Question: I am specifying a background color for the 'body' which displays up to a certain distance only. I need it to be full height and for its child elements too. One of its child elements has 'border-right' which also needs to show over the full screen height.
My CSS looks like(sample one) better check my demo
<URL>
'''
html,body {
height: 100%;
background-color: #fefefe;
}
.cover {
height: 100%;
}
.left_side {
float: left;
height: 100%;
border-left: 1px solid #ccc;
width: 31%;
}
'''
and html is
'''
<body>
<div class="cover">
<div class="left_side">
</div>
</div>
</body>
'''
and the bgcolor and childs border seems up-to some limited distance only like

what is that problem guys i need that background and border as 100% height.
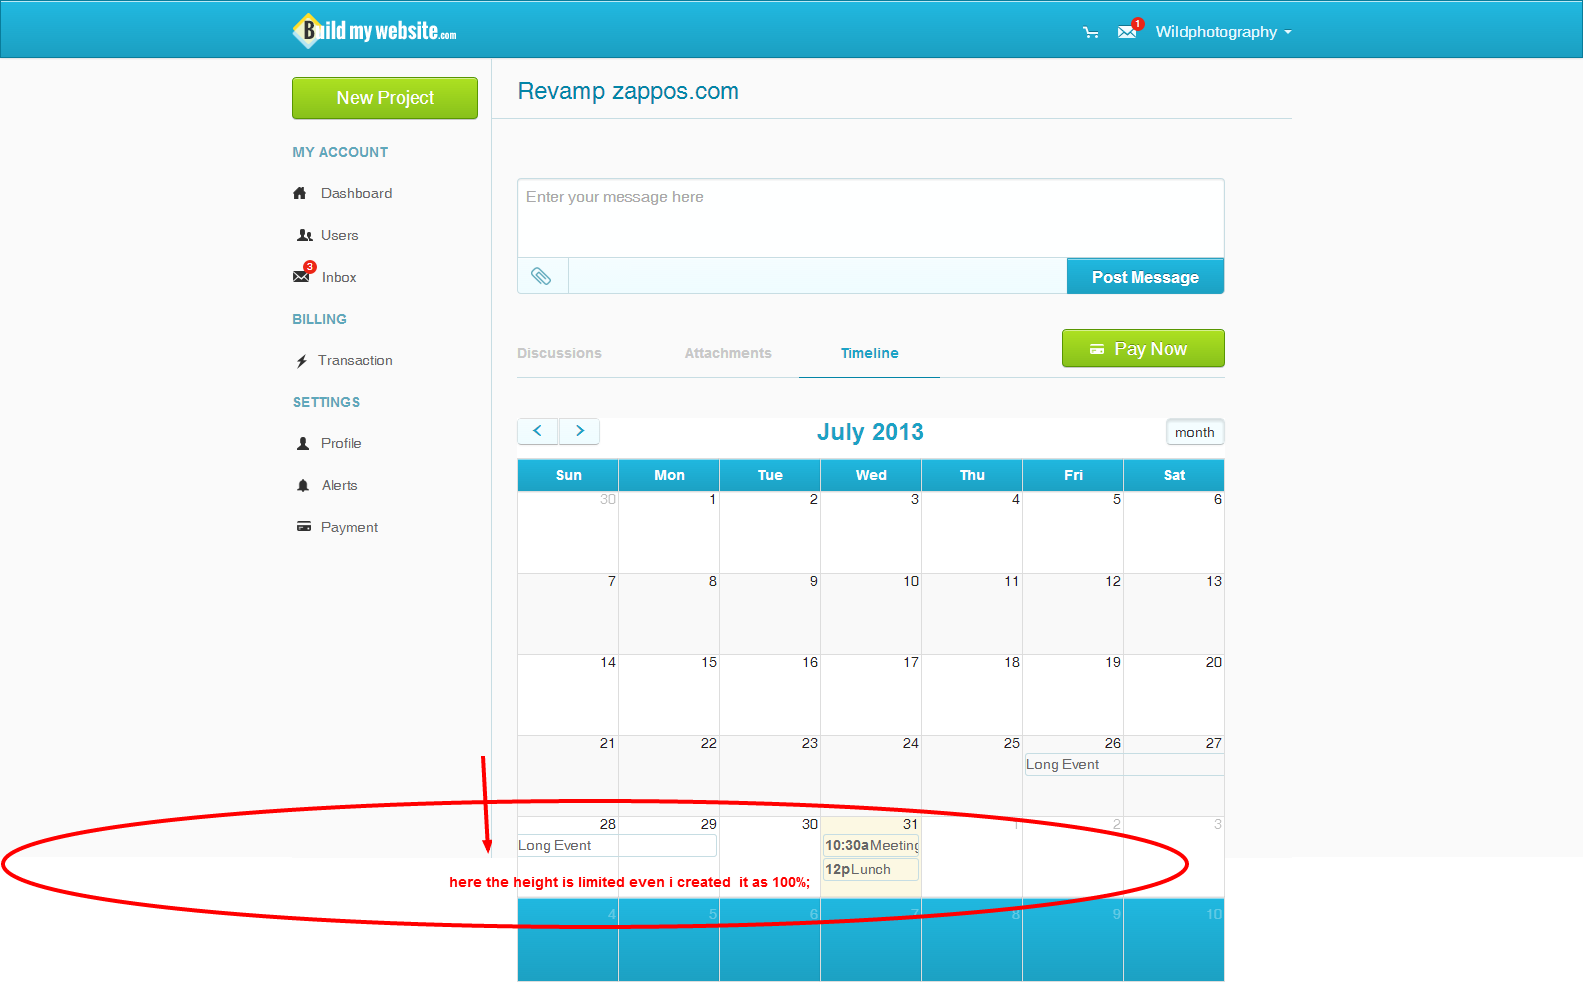
Answer: Remove height:100% from your body and html style.
Instead of having a border set to the left container, try setting the border on the content container instead.
your css would be something like:
'''
.large-9 .columns .right_side{border-left:1px solid #333;}
'''
the left column is currently set to 100% and renders correctly. the problem is that it doesnt take into account the overflow content you cannot see, until you scroll. The other solution would be to absolute or fixed position the left container, and set its top and bottom values to 0.
css for that would be something like:
'''
.left_side .full_height{position:fixed;top:0;bottom:0;width:200px;}
'''
Here's a really basic layout with a fixed left column - <URL>
and a version with a fixed header too - <URL>
you might also like this pen - <URL>